Question: I have a big boolean formula to solve, due to the reason of the redaction, I have to paste an image here:

Also, I have already a function 'area' to measure the dimension of 4 integers: 'area(c,d,e,f)=|c-d|x|e-f|'
I would like to do more than just figuring out if the formula is satisfiable: I am looking for an optimal 6-tuple '(a,b,c,d,e,f)' which makes the big formula 'TRUE' and 'area(c,d,e,f)' is greater or equal to the dimension of any other 6-tuple which also satisfies the formula.
In other word, find 'Max(area(c,d,e,f))' subjet to the big formula.
I am wondering if SMT solver could help on this problem. I learn that 'Z3' supports 'quantifiers', and be able to say if a boolean expression is satisfiable or not. But the question is if 'Z3' could help find the optimal solution for the function 'area'.
Does anyone have any idea? Any comment about SMT solver, Z3 or other algorithms will appreciated...
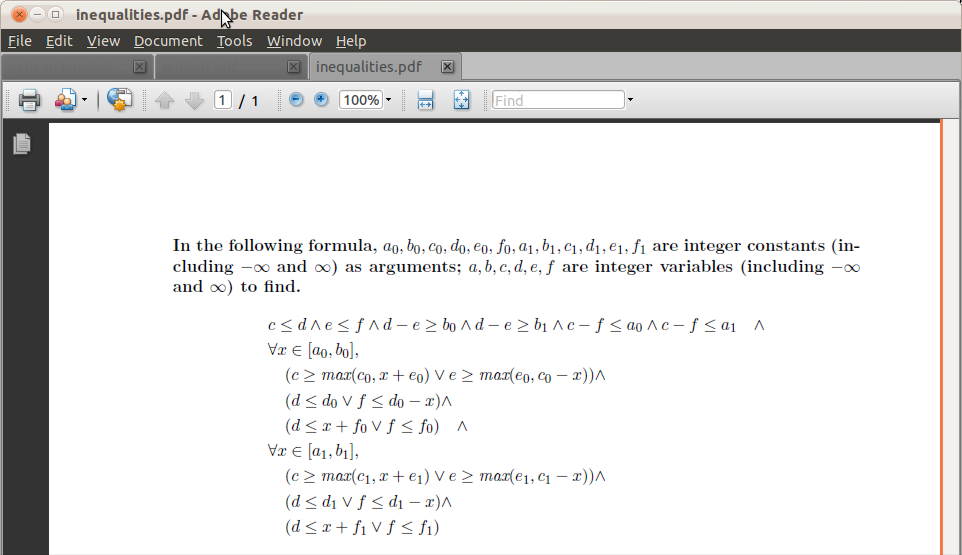
Answer: In short, yes.
Because your formula consists of quantifiers, I don't think Microsoft Solver Foundation is a suitable choice. As you said, Z3 supports quantifiers, theory of integers and is used for checking satisfiability. Although Z3 does not directly support optimization, you can easily encode optimization problems using universal quantifiers:
> sat(a, b, c, d, e, f) => (forall a1, b1, c1, d1, e1, f1. sat(a1, b1, c1, d1, e1, f1) &&
goal(a, b, c, d, e, f) >= goal(a1, b1, c1, d1, e1, f1))
where: 'sat' is your boolean expression for checking satisfiability and 'goal' is the 'area' function, your optimization goal.
As you can see, the formulation is literally translated from your requirement in the question. An assignment for '(a, b, c, d, e, f)' is the optimal solution you need to find.
And on a side note, Z3 has a Linux distribution and provides OCaml API, which totally fit your preference.